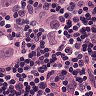
Metastatic tissue present: yes